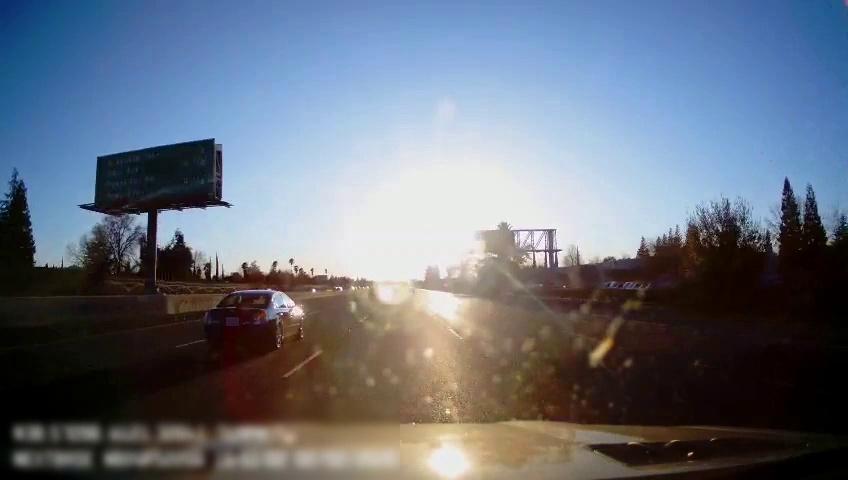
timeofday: Day
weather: Sunny
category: Drivable Space
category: Vehicles | Car
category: Lanes | Alternate Lane
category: Lanes | Alternate Lane
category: Lanes | Current Lane
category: Lanes | Current Lane
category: Lanes | Alternate Lane
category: Traffic | Signs
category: Traffic | Signs